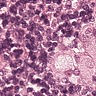
Metastatic tissue present: yes